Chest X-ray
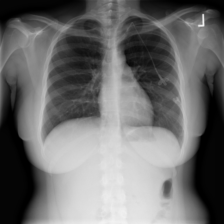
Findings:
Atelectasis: negative
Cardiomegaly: negative
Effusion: negative
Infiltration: negative
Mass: negative
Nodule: negative
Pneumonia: negative
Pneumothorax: negative
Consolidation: negative
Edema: negative
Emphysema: negative
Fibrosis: negative
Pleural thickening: negative
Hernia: negative